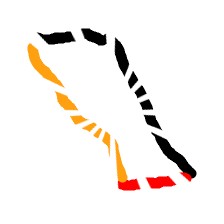
Shape: parallelogram